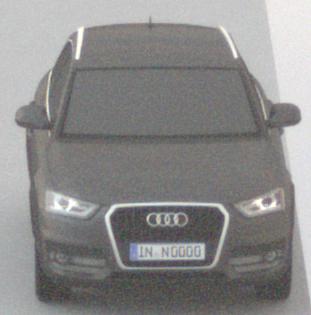
Make: Audi
Model: Q3 1.4 TFSI
Detailed model: Q3 (8U)
Model produced from: 2013/07
Model produced until: 2014/10
Doors: 5
Color: gray
Road condition: dry road
Daytime: night
Contrast: low contrast